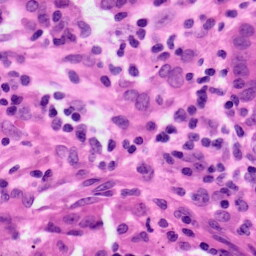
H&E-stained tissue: Lung